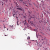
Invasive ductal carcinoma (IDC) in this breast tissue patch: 1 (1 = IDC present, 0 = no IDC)